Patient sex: M
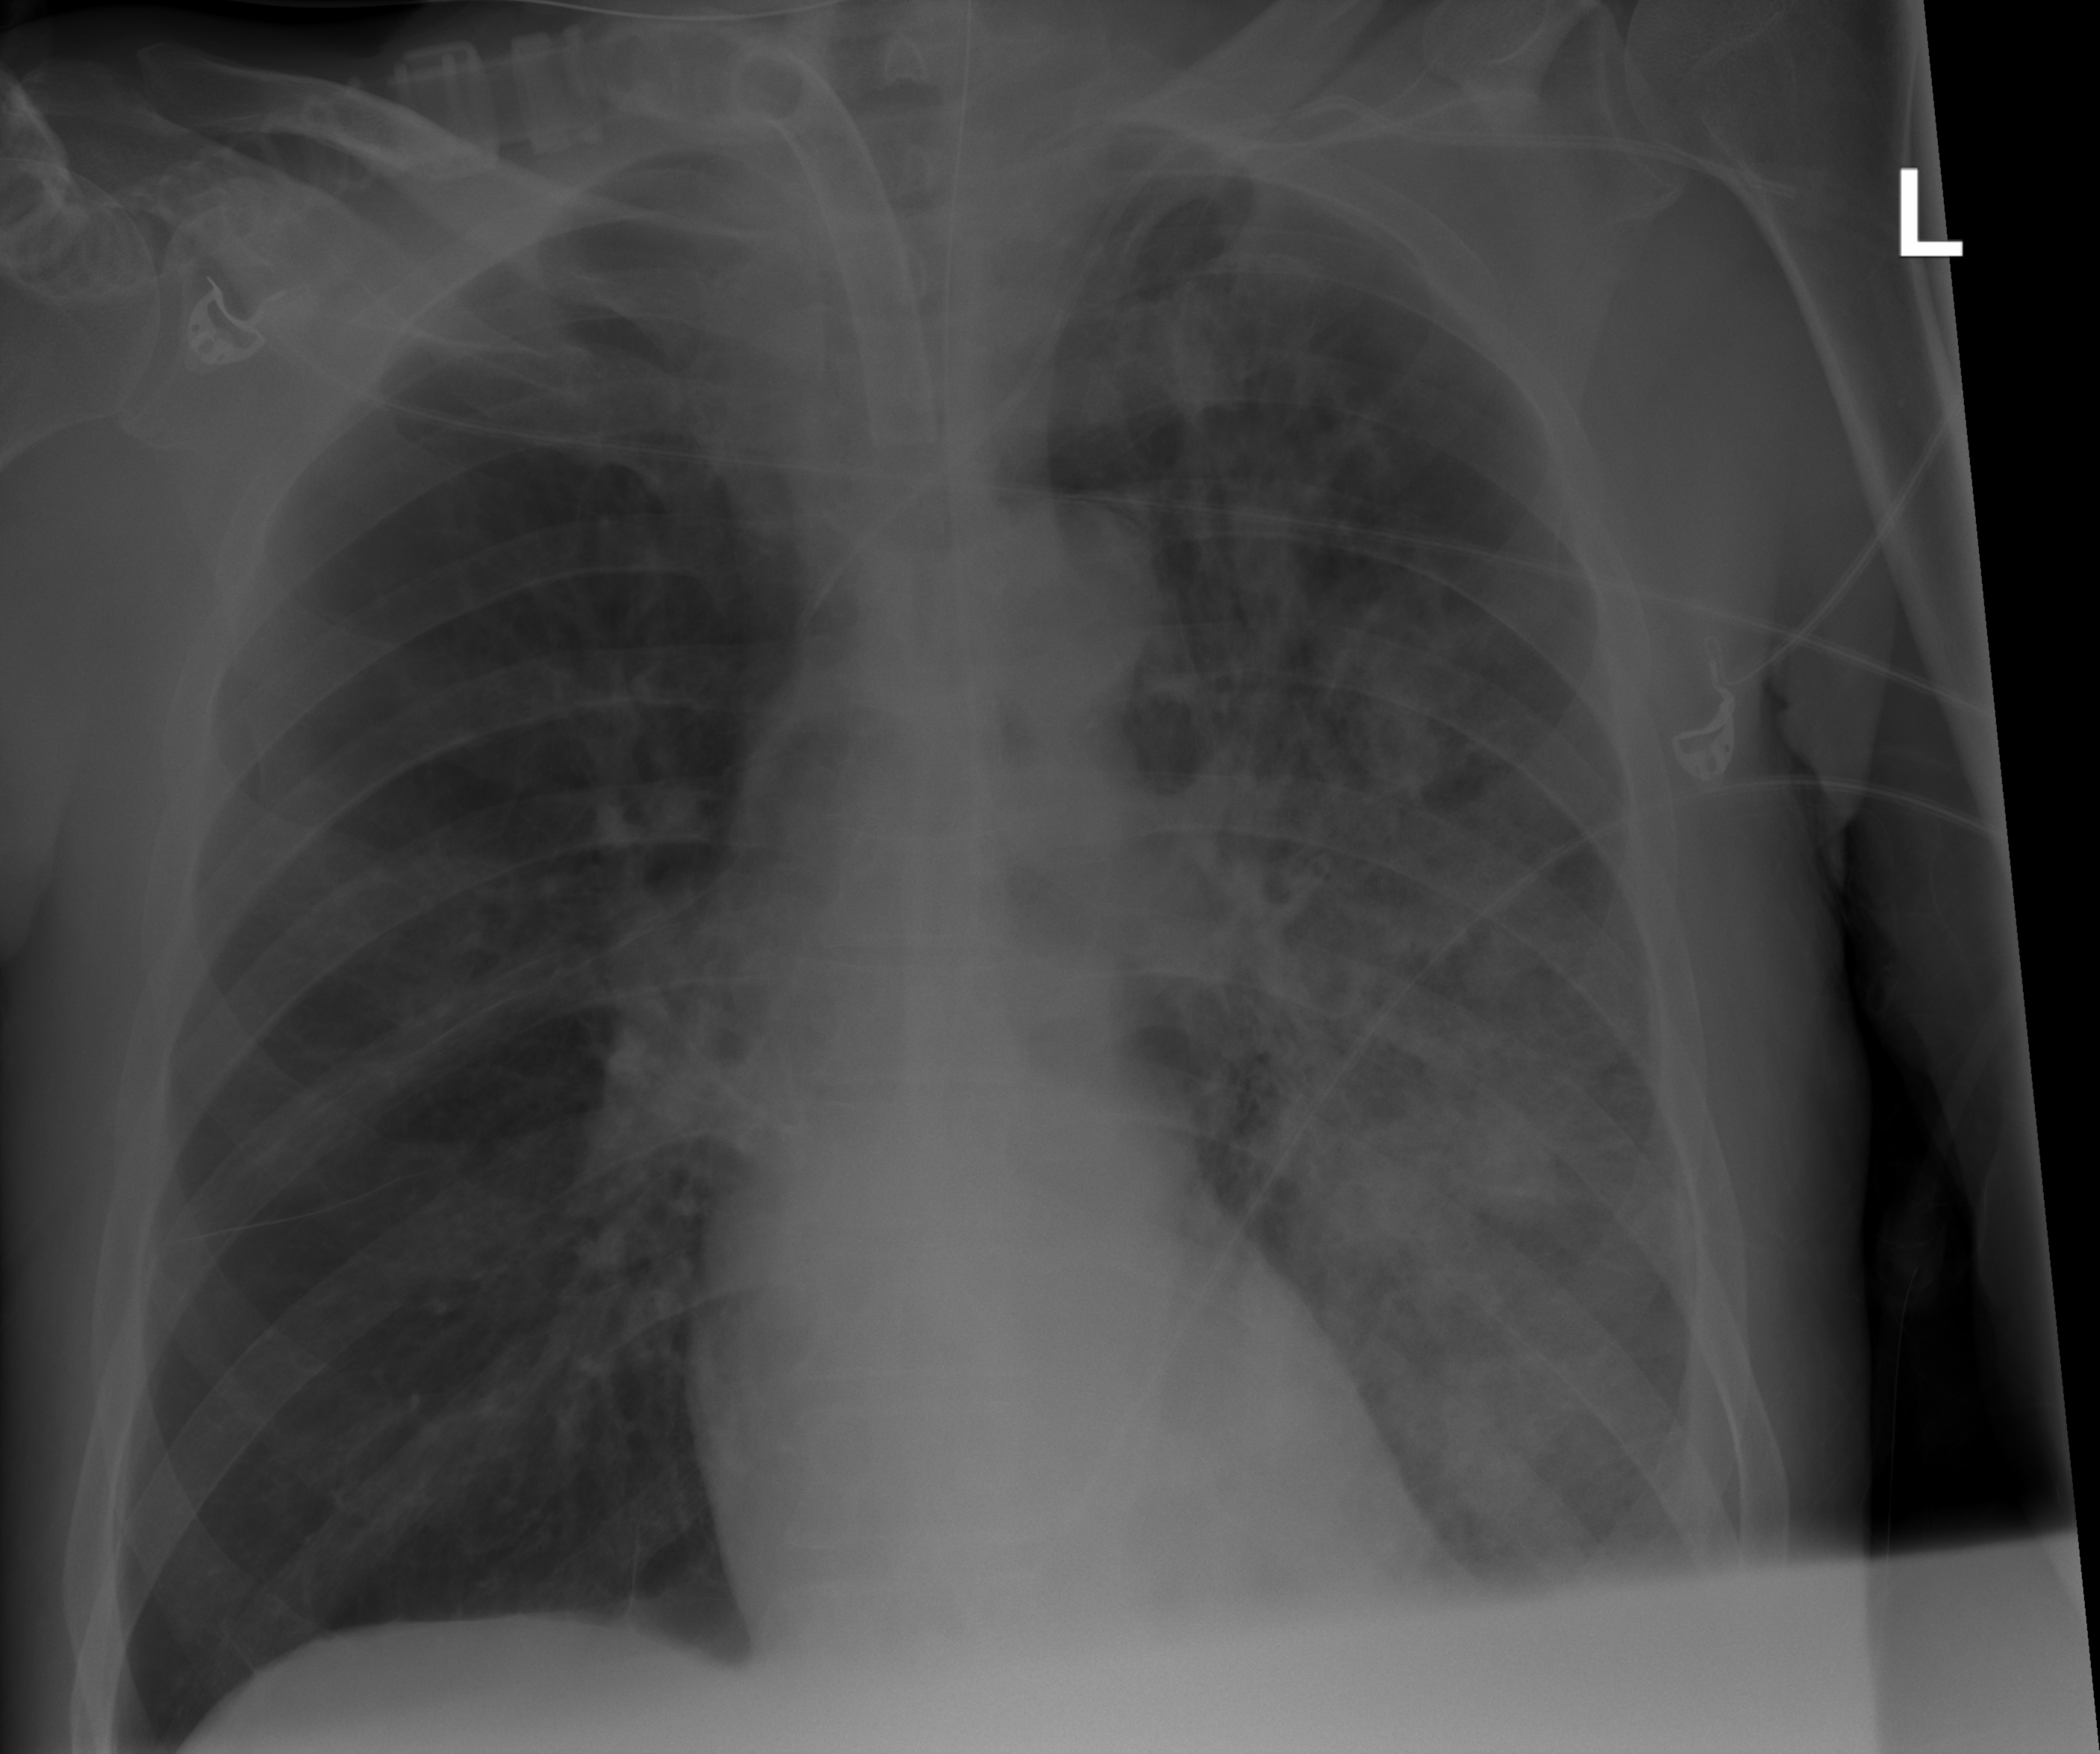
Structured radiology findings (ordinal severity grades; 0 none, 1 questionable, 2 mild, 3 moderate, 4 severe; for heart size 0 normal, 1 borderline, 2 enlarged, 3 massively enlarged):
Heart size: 0
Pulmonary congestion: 0
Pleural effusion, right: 0
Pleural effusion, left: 0
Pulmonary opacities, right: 0
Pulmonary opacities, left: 3
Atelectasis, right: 0
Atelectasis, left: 2